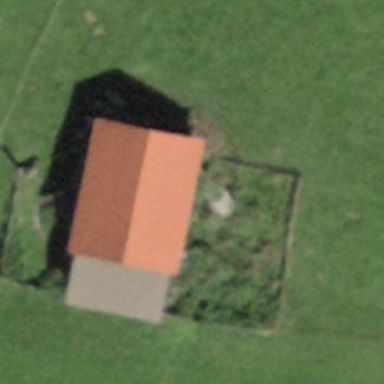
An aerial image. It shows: Rural barn.